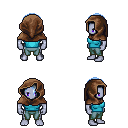
a pixel art fantasy rpg character, male body template, dark elf, purple skin, teal sleeveless shirt, teal pants, white cyan bangs hairstyle, cloth hood, four views (front, back, left, right), 2x2 character sprite sheet, small pixel art, hard edges, no anti-aliasing